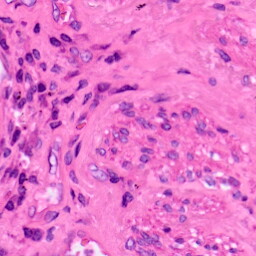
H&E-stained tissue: Lung